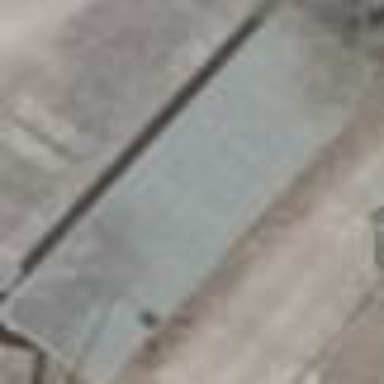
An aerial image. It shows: Group of garages.